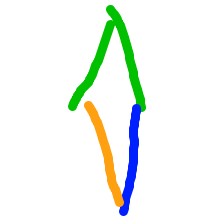
Shape: rhombus